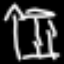
Label: pants